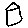
Label: house